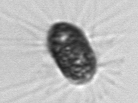
Label: Corethron_hystrix